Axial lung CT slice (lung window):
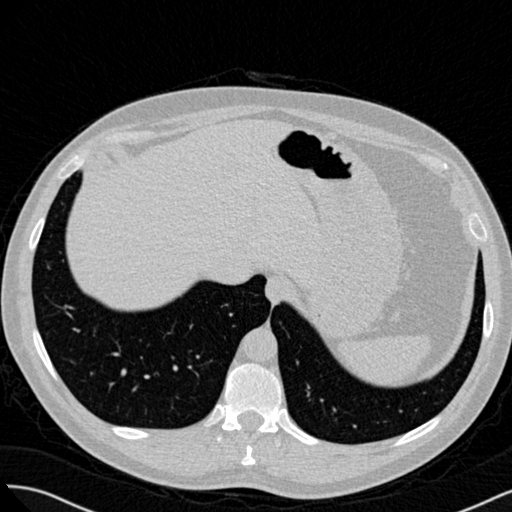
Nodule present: no